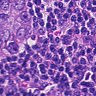
Metastatic tissue present: yes